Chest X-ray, PA view. Patient: 45 years old, sex F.
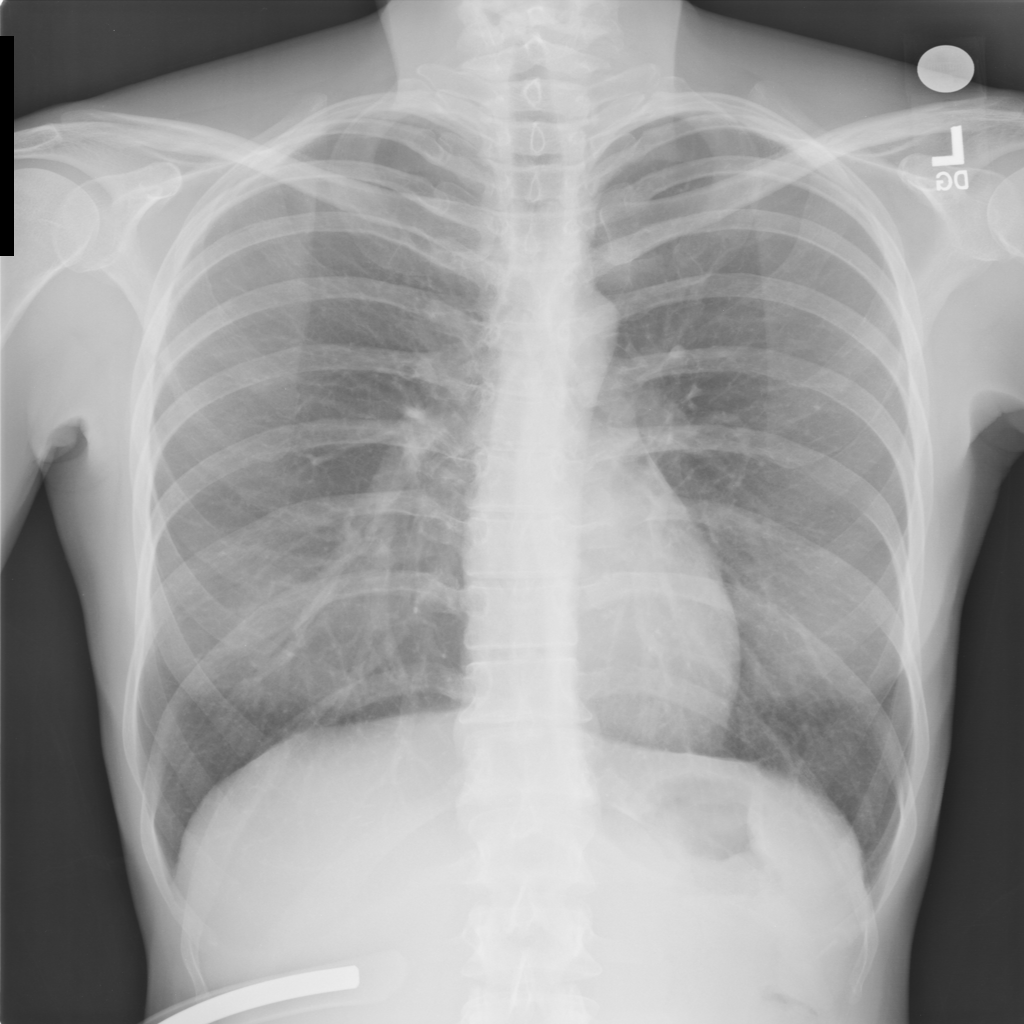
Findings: No Finding